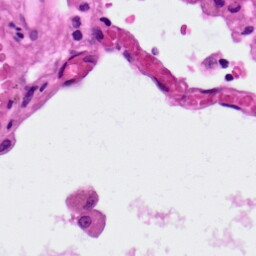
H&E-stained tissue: Lung